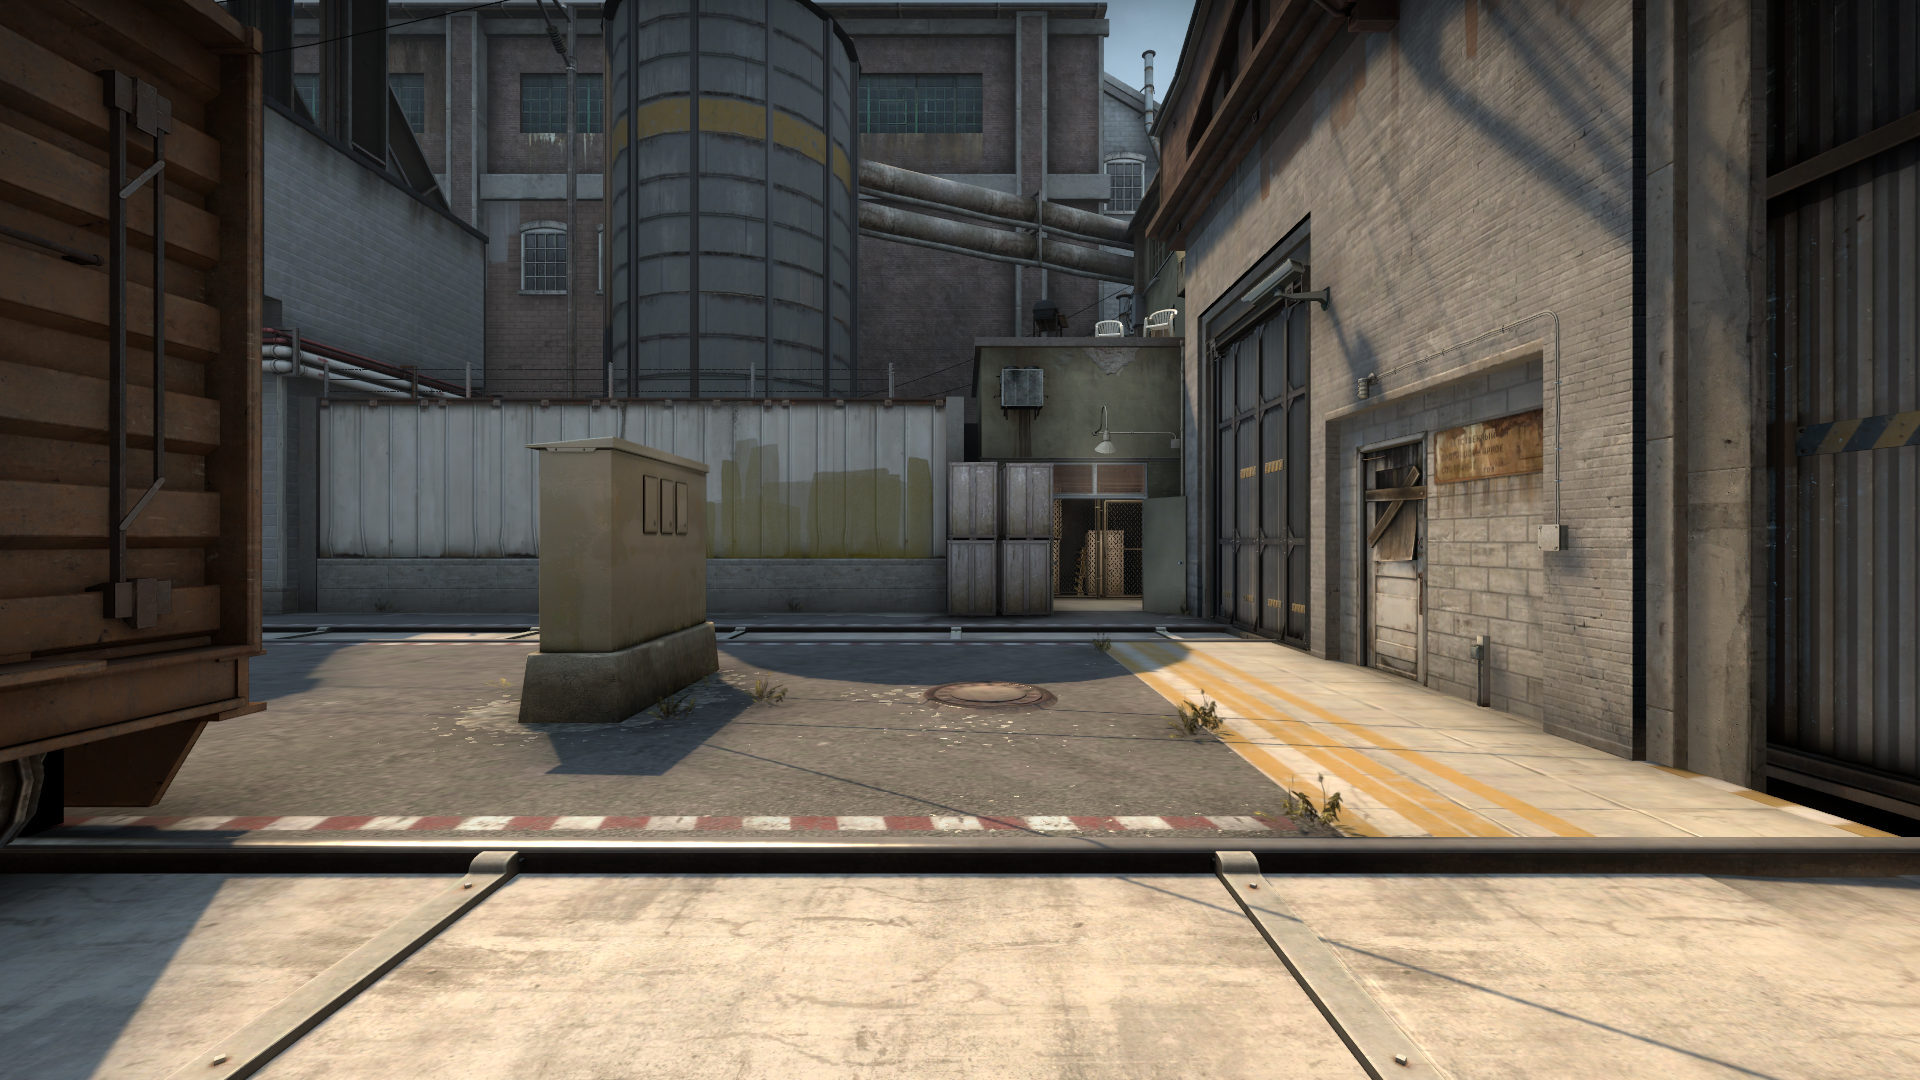
Map: de_train